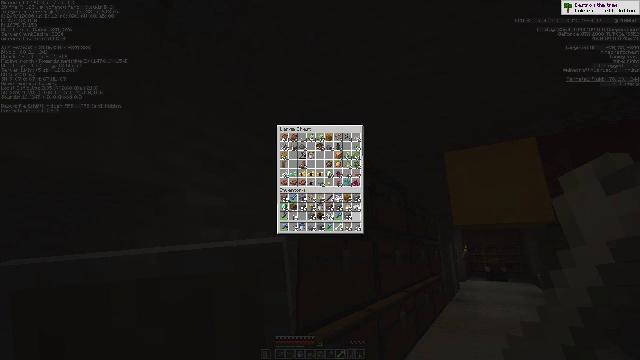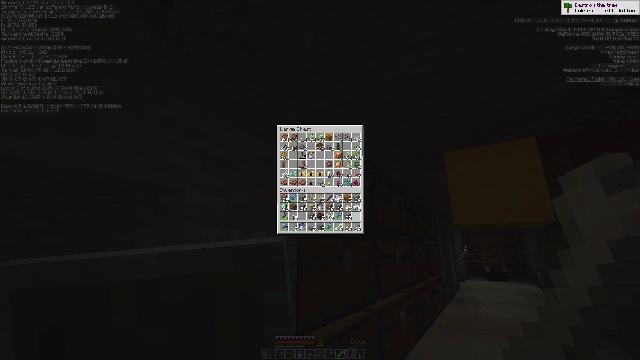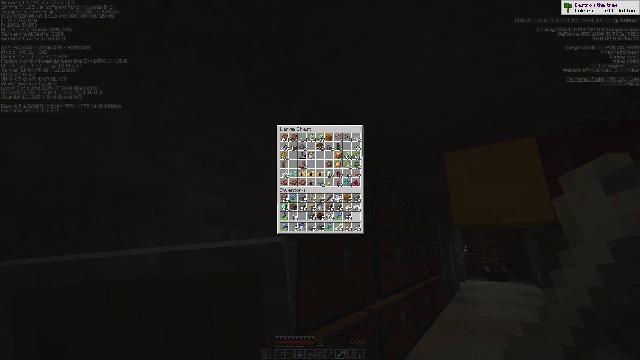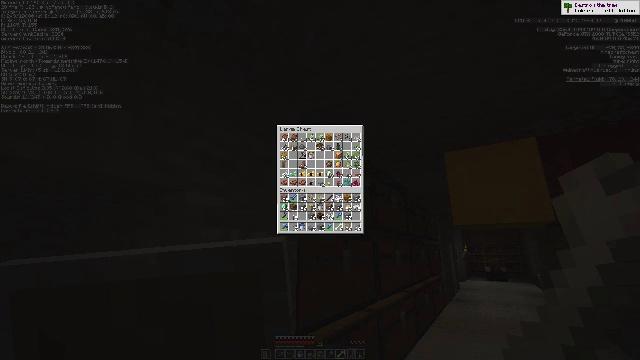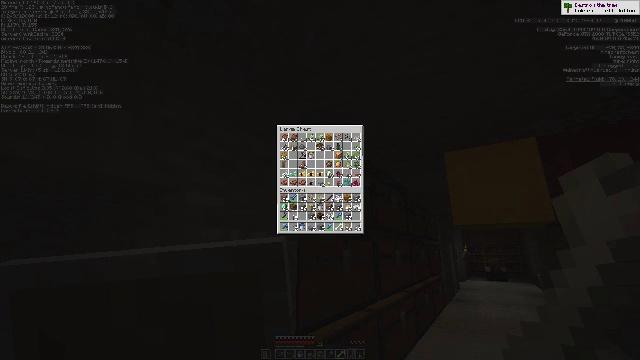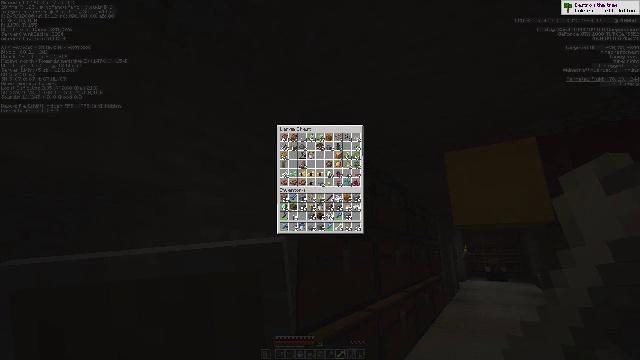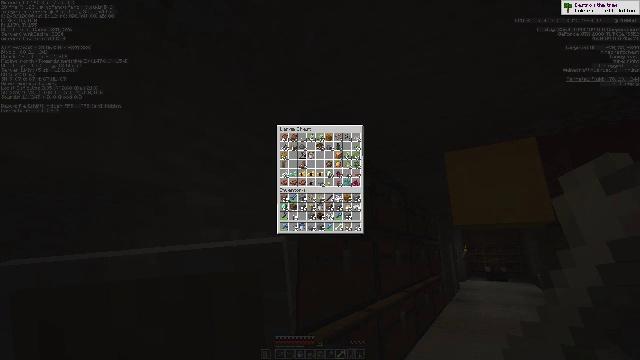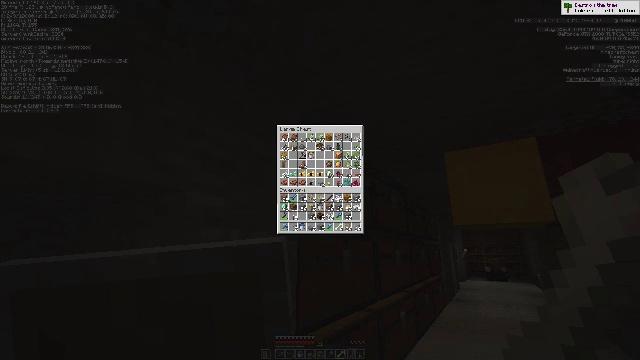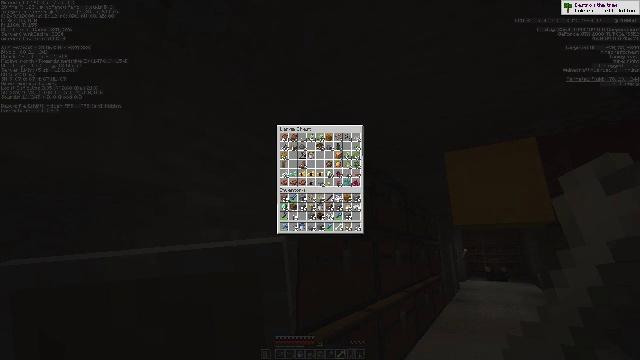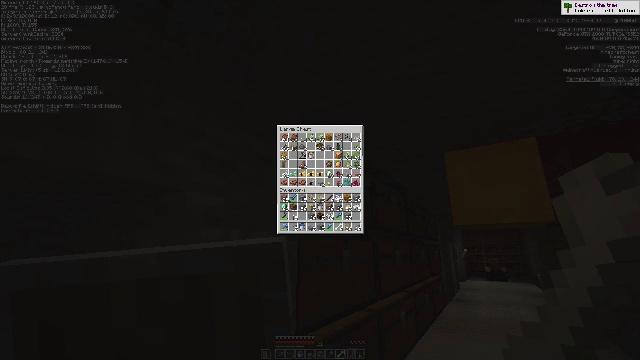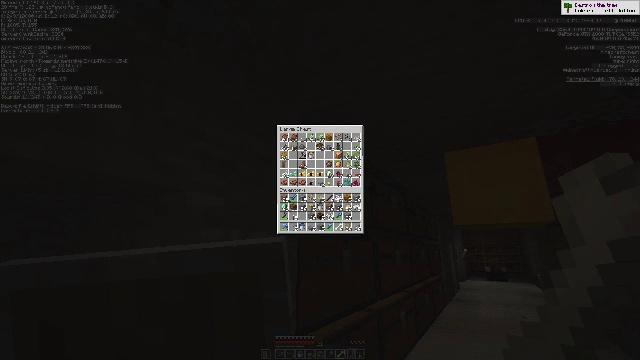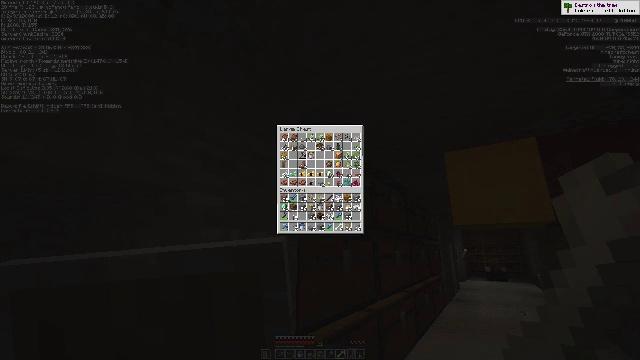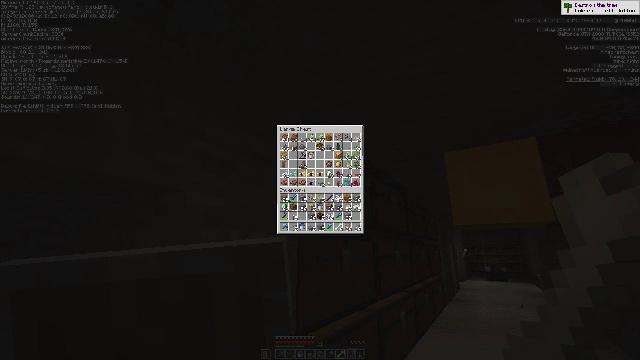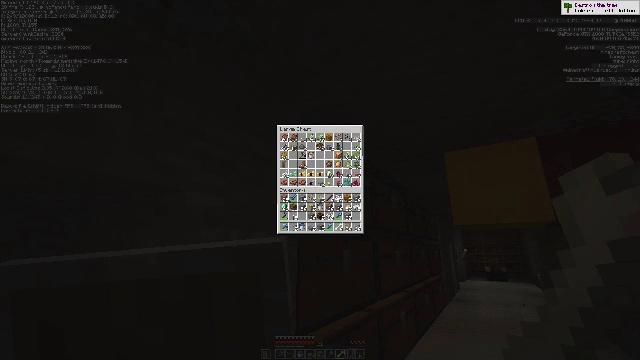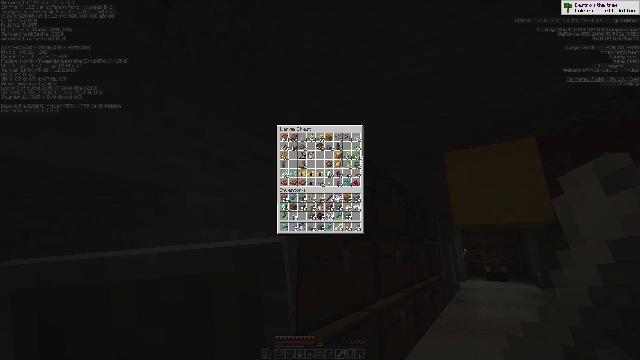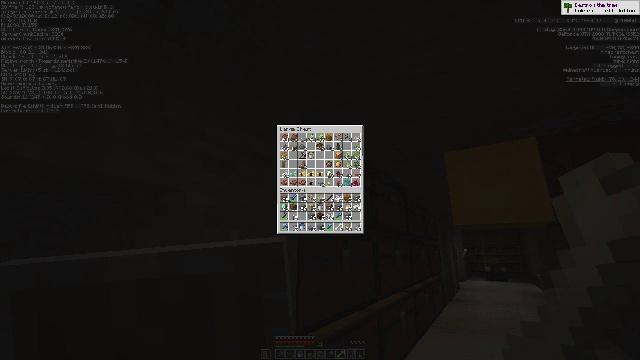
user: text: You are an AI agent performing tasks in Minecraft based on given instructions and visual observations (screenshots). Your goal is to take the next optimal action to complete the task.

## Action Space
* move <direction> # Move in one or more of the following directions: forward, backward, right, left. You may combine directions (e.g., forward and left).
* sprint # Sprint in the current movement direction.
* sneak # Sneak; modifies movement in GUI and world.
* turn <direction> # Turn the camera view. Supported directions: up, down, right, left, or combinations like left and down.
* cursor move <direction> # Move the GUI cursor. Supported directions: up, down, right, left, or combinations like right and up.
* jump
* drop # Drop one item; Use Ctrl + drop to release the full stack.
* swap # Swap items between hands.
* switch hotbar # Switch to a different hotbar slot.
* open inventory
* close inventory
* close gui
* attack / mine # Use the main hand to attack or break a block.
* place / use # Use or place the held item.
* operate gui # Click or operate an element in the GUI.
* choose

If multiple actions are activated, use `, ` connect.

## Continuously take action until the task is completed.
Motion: motion action
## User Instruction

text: Access your crafting grid to produce bone meal.
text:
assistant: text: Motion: no_op
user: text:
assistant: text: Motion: turn down
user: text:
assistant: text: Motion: turn left and down
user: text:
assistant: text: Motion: no_op
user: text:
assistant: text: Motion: no_op
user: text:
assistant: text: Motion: no_op
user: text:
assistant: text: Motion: no_op
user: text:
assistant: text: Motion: no_op
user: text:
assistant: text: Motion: no_op
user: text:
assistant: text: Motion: no_op
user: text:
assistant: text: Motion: no_op
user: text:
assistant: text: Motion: no_op
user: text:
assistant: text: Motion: no_op
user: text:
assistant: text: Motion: no_op
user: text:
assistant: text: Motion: no_op
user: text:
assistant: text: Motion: no_op
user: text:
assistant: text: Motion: no_op
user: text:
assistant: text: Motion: no_op
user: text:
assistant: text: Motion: no_op
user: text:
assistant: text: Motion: no_op
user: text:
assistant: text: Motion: no_op
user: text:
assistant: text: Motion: no_op
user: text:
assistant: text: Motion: no_op
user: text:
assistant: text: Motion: no_op
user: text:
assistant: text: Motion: no_op
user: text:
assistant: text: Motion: no_op
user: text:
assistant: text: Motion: no_op
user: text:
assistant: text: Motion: no_op
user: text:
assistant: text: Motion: no_op
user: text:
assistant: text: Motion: no_op